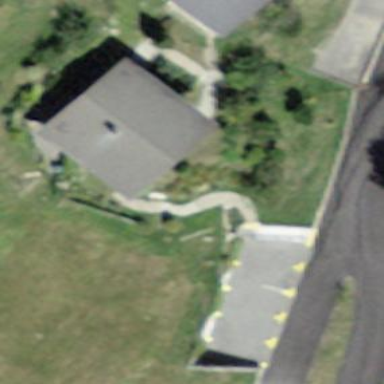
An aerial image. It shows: Simple and straightforward house.